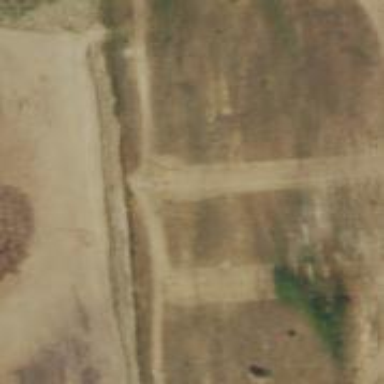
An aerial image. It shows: Disc golf tee area.